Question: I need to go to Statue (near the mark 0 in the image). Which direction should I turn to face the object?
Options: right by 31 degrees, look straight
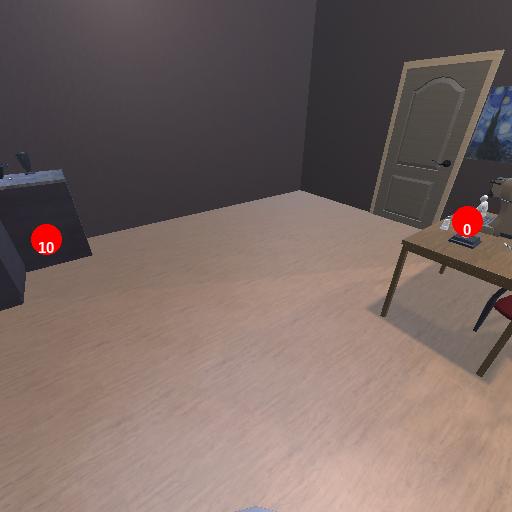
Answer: right by 31 degrees